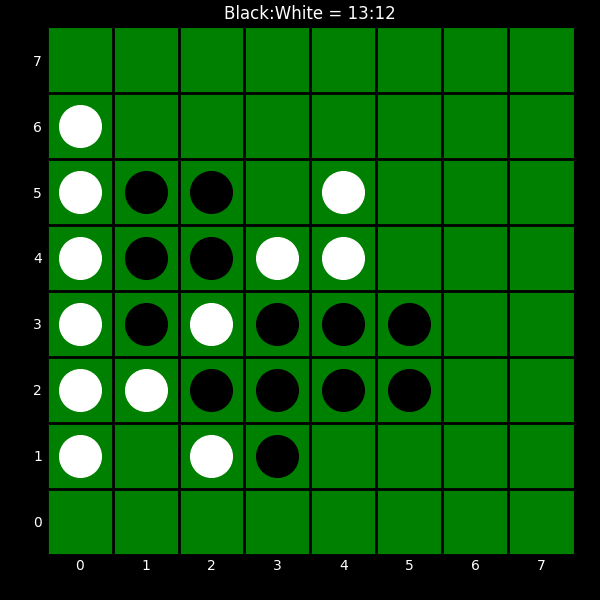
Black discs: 13
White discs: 12